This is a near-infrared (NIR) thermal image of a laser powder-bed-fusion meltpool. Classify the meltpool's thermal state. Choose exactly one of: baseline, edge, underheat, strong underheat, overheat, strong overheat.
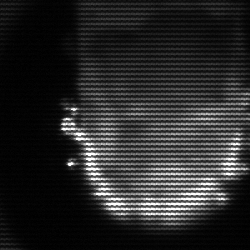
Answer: baseline